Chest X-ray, PA view. Patient: 24 years old, sex M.
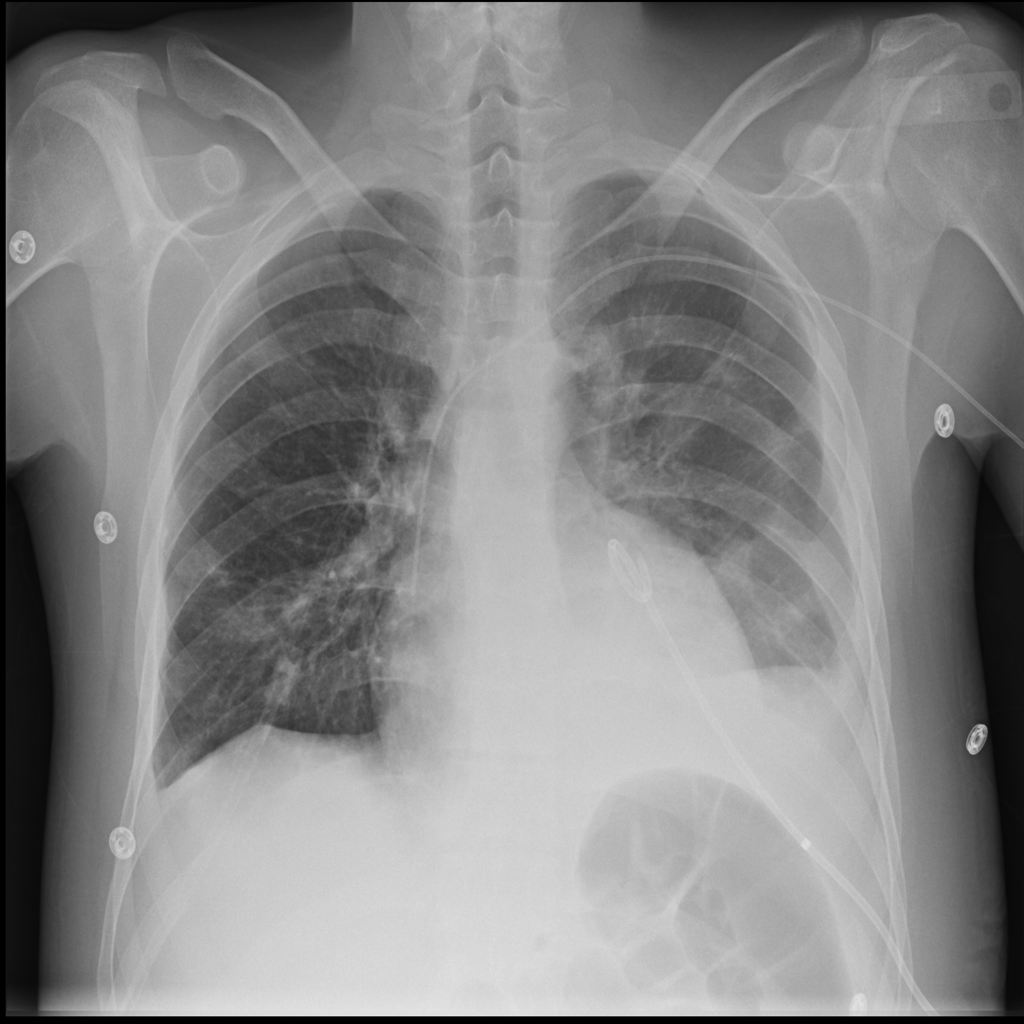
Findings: Effusion